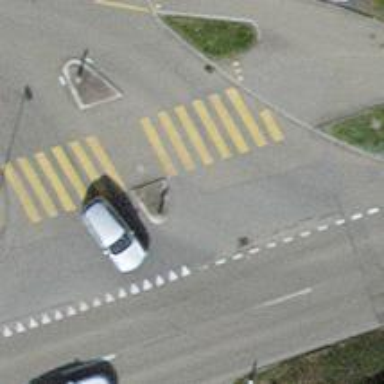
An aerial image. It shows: Uncontrolled crossing with zebra marking and island.